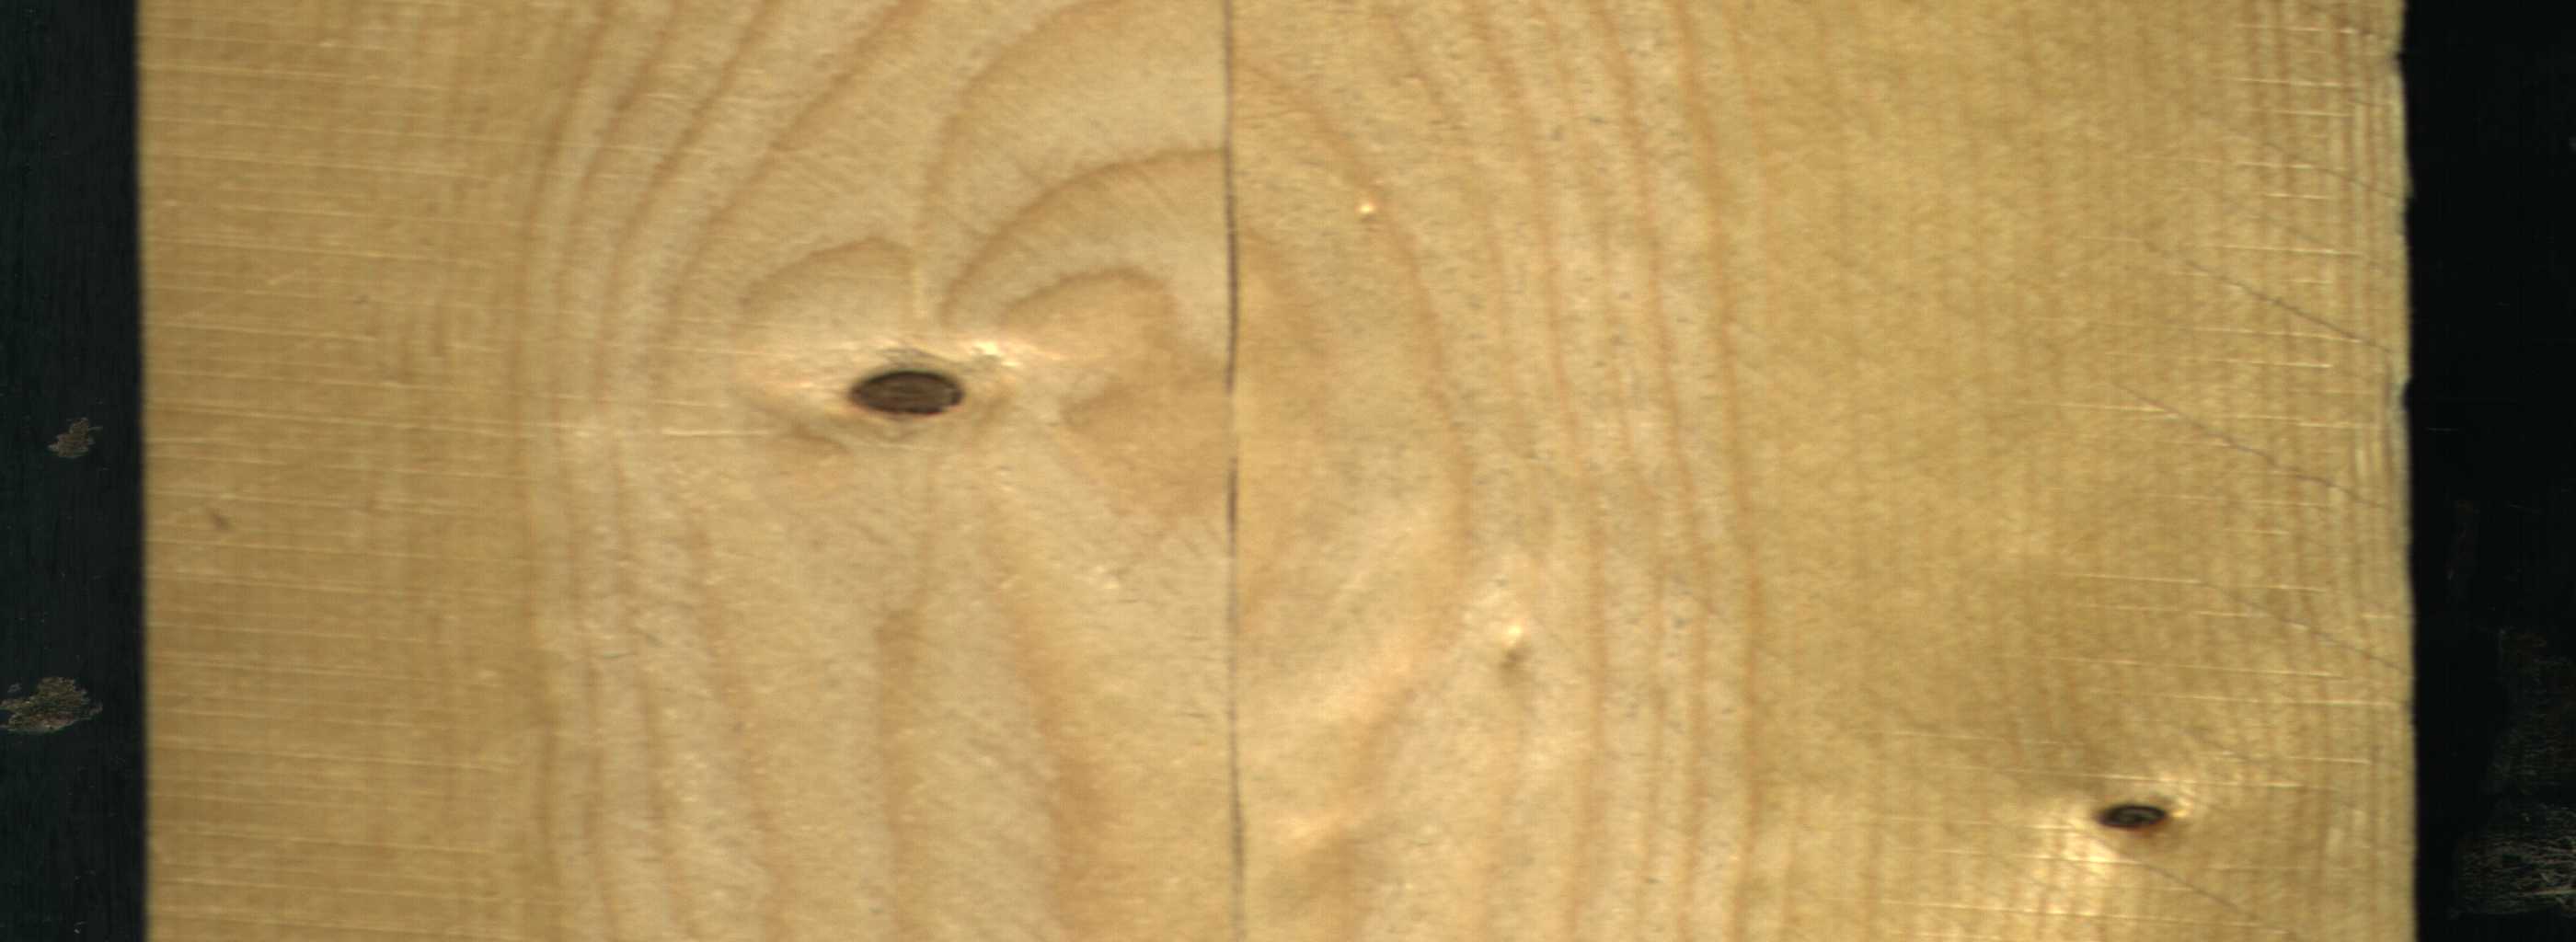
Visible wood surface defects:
Crack
Crack
Dead_Knot
Dead_Knot